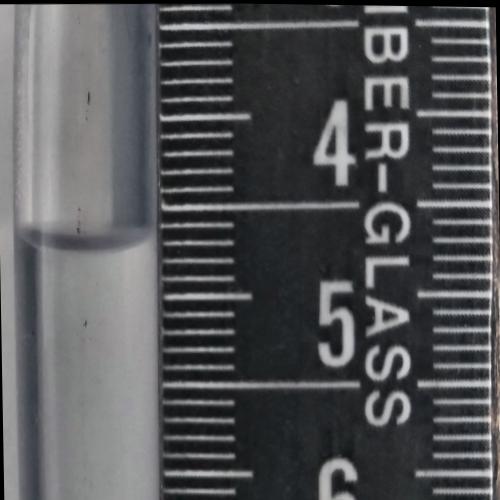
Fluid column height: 4.7 cm